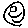
Label: smiley face